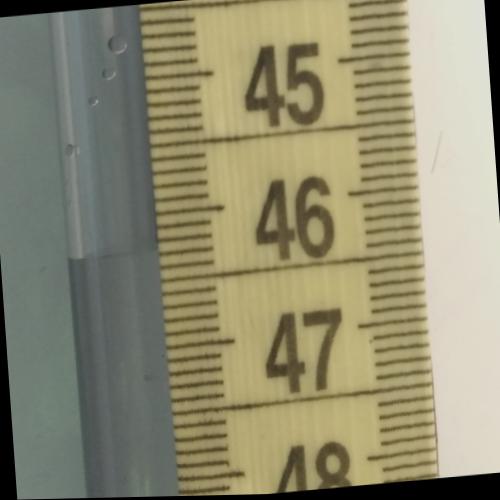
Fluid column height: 46.3 cm